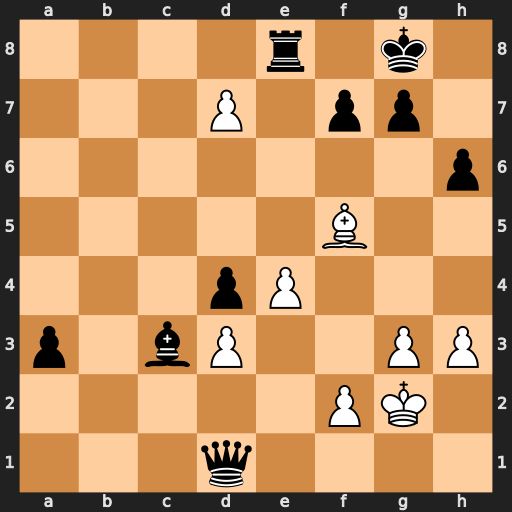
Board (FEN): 4r1k1/3P1pp1/7p/5B2/3pP3/p1bP2PP/5PK1/3q4
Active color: w
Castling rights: -
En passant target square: -
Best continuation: dxe8=Q#